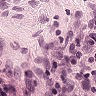
Metastatic tissue present: no